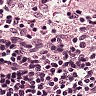
Metastatic tissue present: no